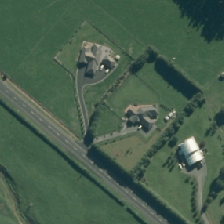
Land cover: shortrotation_cropland